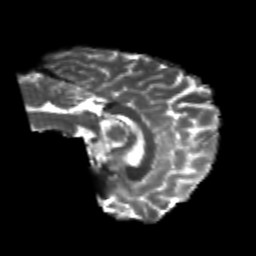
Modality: T2w
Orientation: sagittal
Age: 20
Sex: male
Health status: healthy
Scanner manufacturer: philips
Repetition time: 7.387 s
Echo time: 0.08599 s